Question: The Person Icon that represents the Street View on Google maps seems to be having issue on my insert. I am using the v3 api and The Icon placement is there but the icon seems missing or distorted.
If you look at the image something is there but it disappears on hover. Any ideas what could cause this.
I believe its could be to do with some of my pages code as if i do a vanilla version it seems ok, but i am not targeting this at all and was wondering if anyone else has come across this and might have an idea etc

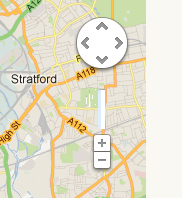
Answer: This is definitely a CSS issue. Look for CSS that is applying to all images like:
'''
img {
max-width: 100%;
}
'''